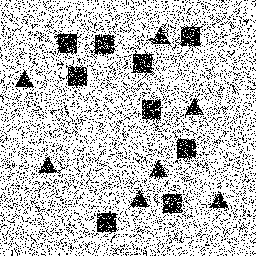
Squares: 9
Triangles: 7
Stars: 0
Total shapes: 16